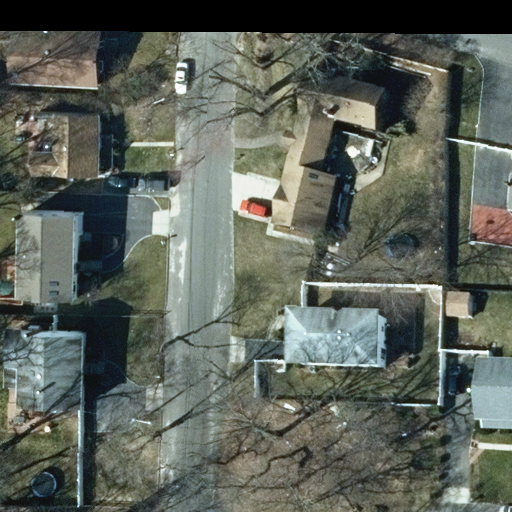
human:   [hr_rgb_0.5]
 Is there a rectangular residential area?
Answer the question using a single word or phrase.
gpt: yes

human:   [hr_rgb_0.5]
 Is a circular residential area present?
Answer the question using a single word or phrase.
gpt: no

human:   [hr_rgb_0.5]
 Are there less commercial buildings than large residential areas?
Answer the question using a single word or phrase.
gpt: yes

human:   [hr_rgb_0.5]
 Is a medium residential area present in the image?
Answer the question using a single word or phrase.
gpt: no

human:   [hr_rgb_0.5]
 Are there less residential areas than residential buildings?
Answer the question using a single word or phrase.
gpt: yes

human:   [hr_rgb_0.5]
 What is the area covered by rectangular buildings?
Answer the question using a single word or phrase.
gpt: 920m2

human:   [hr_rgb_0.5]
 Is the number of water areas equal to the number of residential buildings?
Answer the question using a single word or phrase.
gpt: no

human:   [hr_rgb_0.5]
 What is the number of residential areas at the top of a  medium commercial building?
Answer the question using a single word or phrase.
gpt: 0

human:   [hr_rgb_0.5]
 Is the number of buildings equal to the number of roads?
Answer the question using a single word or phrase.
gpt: no

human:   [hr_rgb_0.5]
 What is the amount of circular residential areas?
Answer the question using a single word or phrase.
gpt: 0

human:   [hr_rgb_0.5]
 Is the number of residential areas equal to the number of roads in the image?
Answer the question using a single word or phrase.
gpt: no

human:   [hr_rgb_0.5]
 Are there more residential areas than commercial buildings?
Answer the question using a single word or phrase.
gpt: yes

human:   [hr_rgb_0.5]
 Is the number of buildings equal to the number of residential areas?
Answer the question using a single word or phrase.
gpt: no

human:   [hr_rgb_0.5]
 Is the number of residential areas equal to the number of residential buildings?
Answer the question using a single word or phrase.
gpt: no

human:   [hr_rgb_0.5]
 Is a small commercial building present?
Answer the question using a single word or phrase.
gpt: no

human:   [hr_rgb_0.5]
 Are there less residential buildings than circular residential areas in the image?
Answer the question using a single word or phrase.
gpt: no

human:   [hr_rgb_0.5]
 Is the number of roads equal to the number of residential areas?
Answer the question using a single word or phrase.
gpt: no

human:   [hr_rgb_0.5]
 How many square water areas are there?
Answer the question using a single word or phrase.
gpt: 0

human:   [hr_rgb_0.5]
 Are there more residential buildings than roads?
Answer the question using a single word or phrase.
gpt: yes

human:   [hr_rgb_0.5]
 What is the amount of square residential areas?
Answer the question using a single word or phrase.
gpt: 0

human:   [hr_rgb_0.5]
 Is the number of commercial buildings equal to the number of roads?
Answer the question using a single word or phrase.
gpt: no

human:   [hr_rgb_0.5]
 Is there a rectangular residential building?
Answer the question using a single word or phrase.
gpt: yes

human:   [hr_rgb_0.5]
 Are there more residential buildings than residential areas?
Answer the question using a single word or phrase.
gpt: yes

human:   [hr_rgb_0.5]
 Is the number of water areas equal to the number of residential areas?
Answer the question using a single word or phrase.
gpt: no

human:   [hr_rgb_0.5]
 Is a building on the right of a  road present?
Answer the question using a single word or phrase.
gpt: yes

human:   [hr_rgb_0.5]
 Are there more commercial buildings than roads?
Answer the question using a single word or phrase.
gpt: no

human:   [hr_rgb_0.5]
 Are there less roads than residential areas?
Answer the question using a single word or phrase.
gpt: no

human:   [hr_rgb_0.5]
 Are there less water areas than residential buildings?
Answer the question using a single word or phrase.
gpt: yes

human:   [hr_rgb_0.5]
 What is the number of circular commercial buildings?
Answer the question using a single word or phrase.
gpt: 0

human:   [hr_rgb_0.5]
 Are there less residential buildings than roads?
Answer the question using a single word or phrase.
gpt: no

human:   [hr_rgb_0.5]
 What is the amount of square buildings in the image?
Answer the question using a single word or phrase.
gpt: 0

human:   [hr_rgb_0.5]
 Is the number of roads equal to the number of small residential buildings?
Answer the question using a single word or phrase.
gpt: no

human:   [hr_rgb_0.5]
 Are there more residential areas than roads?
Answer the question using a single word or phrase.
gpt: no

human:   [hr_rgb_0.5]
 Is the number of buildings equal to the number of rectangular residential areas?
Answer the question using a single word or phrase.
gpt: no

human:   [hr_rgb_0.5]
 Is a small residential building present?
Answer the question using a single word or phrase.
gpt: no

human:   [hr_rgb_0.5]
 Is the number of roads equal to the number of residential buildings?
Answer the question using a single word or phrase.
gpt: no